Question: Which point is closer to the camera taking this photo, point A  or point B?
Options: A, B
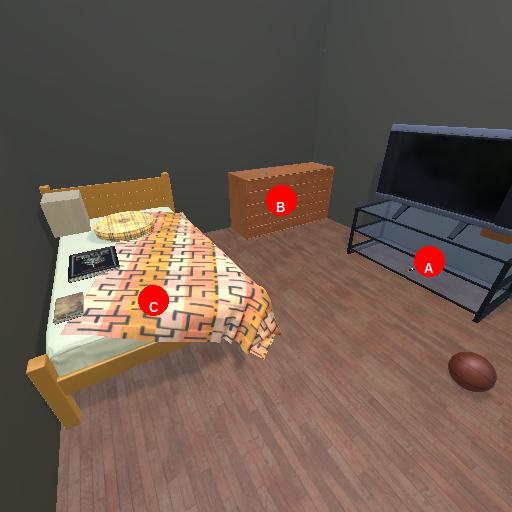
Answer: A